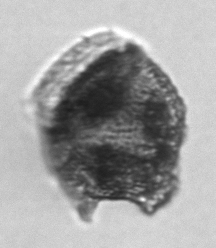
Label: Dinophysis_norvegica